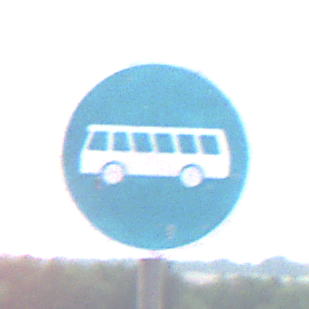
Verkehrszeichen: Busssonderstreifen
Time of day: SunriseSunset
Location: Outdoor (Nature)
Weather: PartlyCloudy
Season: NotSpecified
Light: Natural